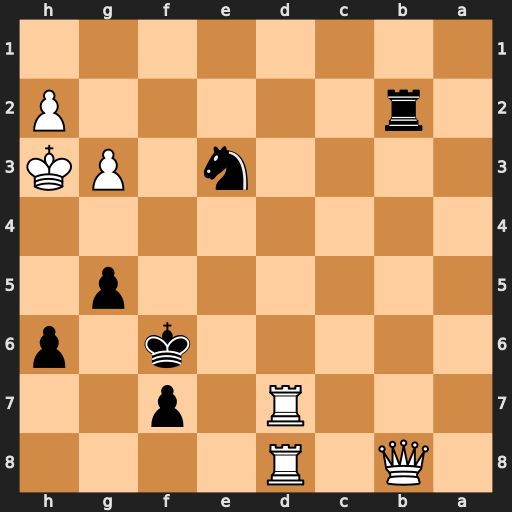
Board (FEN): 1Q1R4/3R1p2/5k1p/6p1/8/4n1PK/1r5P/8
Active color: b
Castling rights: -
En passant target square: -
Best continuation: g4+ Kh4 Rxh2#